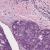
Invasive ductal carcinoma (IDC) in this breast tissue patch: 0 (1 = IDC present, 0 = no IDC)